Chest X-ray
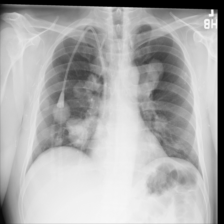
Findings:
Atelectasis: negative
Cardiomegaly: negative
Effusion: negative
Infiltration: negative
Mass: negative
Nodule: positive
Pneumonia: negative
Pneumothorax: negative
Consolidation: negative
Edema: negative
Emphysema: negative
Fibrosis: negative
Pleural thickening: negative
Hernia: negative